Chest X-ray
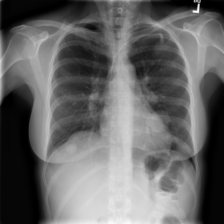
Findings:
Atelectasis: negative
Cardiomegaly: negative
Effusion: negative
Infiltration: negative
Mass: positive
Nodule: negative
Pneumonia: negative
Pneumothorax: negative
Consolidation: negative
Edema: negative
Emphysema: negative
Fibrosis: negative
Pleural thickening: negative
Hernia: negative